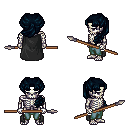
a pixel art fantasy rpg character, male body template, skeleton, black cape, teal pants, raven princess hairstyle, spear, four views (front, back, left, right), 2x2 character sprite sheet, small pixel art, hard edges, no anti-aliasing